Question: I just started using Aptana Studio. The first thing I did was import my php from svn repository and install the PDT tools. But whenever I open the php file, it always displays following message.

I had the PHP perspective open when I tried opening the file. Also I checked the Content Types and File Associations, where PHP Content Type has '*.php' listed and '*.php' had the 'PHP Editor' associated with it in the file associations.
I even tried creating a new PHP project, then creating a new PHP file - couldn't even do that - nothing showed up.
What am I missing over here?
Regards
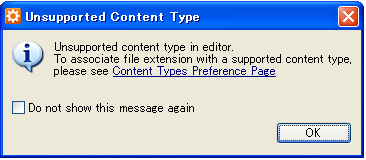
Answer: If you are using PDT (php development toolkit), then that is your problem. PDT overrides your 'file association' settings and ignores your default. If you open any other perspective and open the php file, it should open to what your default is, however, you can right-click on the file and choose 'Open With' -> 'PHP Source Editor' and it will open the Aptana Studio PHP editor.
Daniel